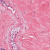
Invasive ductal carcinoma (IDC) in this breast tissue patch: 0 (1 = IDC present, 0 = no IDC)